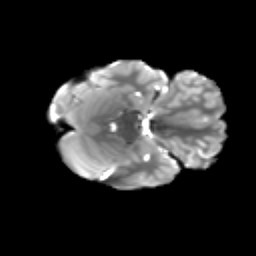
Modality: T2w
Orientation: axial
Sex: male
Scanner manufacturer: siemens
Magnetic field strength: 3 T
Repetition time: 5 s
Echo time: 0.071 s